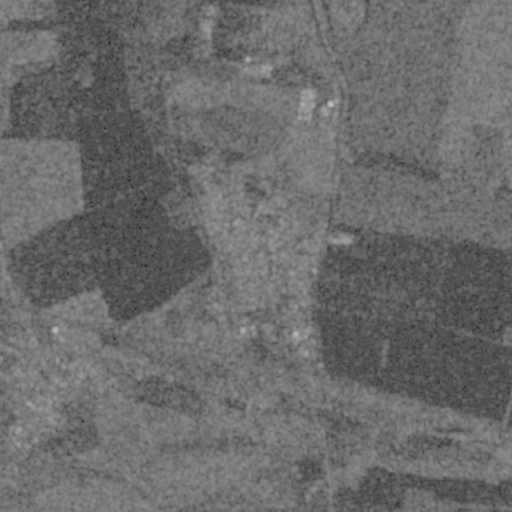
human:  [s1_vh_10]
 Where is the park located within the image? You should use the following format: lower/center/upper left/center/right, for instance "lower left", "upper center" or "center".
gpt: The park is located in the lower center of the image.
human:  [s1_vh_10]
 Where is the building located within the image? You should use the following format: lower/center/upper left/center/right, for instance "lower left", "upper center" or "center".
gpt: There is no building in the image.

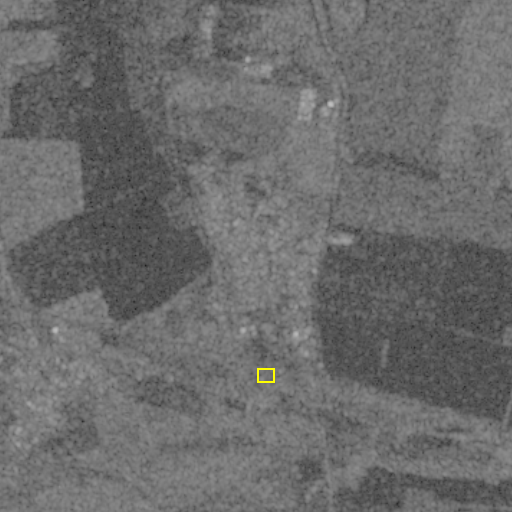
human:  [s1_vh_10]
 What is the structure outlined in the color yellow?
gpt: The structure outlined in yellow is a park.
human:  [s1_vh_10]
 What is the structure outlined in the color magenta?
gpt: There is no magenta outline.